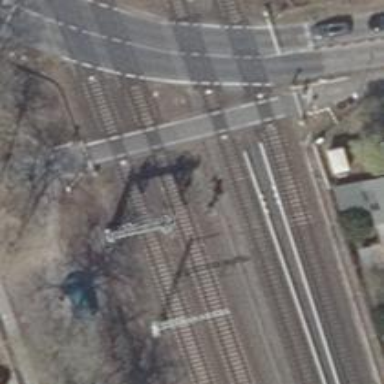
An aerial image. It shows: Light railway signal with light crossing form.